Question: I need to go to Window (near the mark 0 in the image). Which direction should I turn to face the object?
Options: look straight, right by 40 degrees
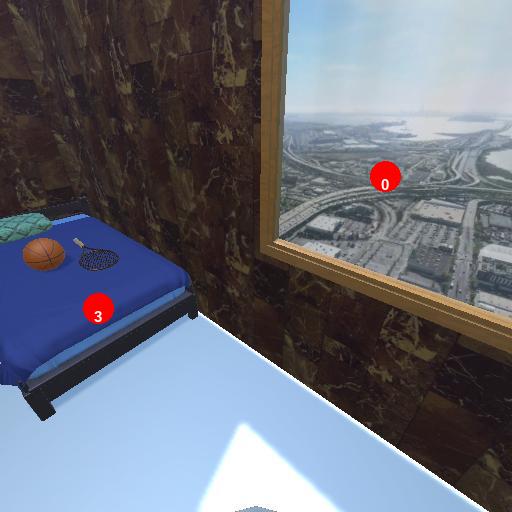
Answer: look straight